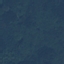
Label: Forest